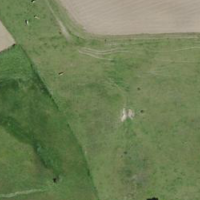
EUNIS habitat code: 25
Species observed at this site:
Aesculus hippocastanum